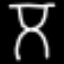
Label: hourglass